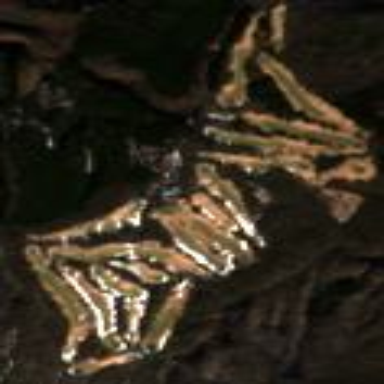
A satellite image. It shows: Golf course.